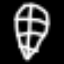
Label: leaf